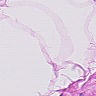
Metastatic tissue present: no